Interaction volume radius: 5 \u00c5
Interaction volume height: 25 \u00c5
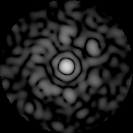
Disorder parameter: 0.812